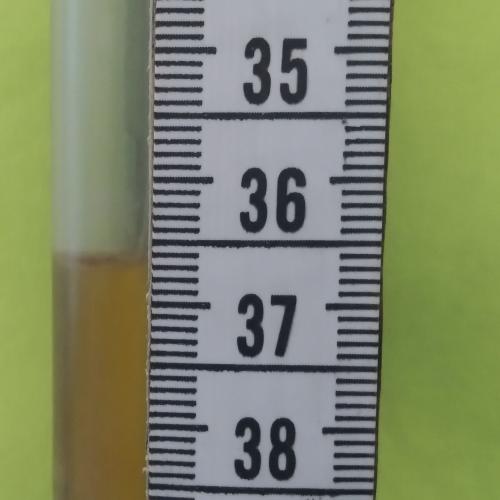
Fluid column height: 36.7 cm